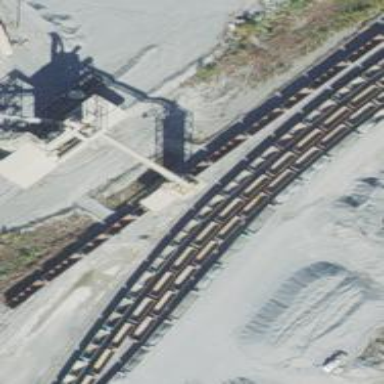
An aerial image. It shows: Rail spur service.